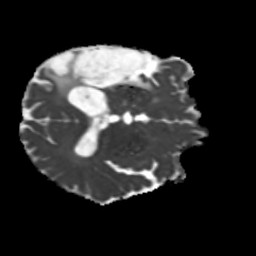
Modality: MD
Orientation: axial
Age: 47
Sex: male
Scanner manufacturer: siemens
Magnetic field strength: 3 T
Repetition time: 5.25 s
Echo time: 0.08 s